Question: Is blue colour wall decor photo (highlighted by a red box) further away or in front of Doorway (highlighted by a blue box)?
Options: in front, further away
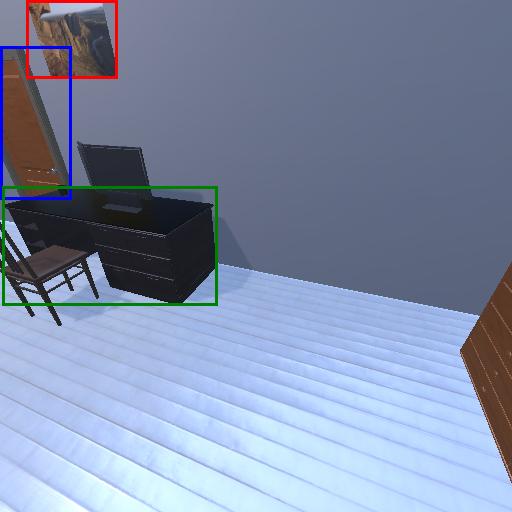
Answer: in front